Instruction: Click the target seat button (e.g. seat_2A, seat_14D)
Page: checkout_seats
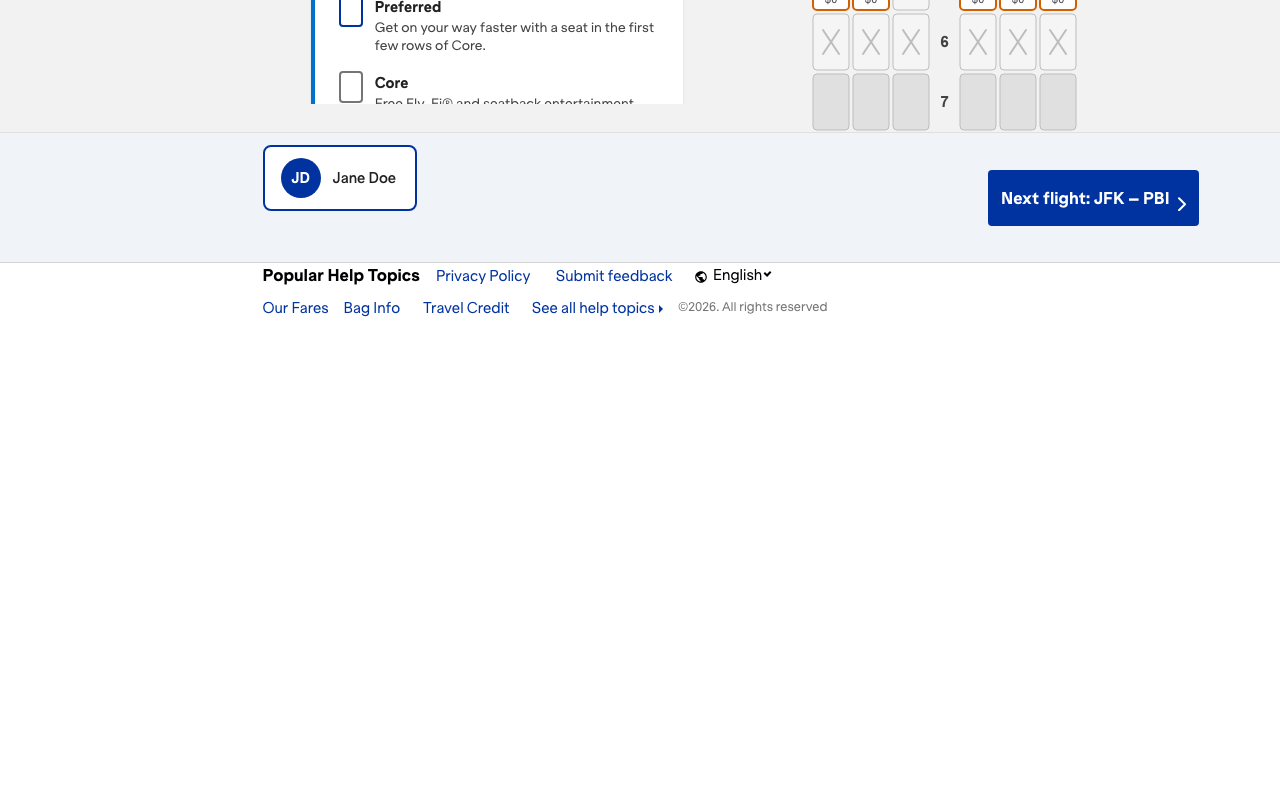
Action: click